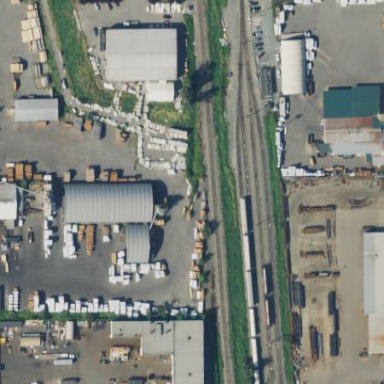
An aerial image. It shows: Industrial area with man-made structures.